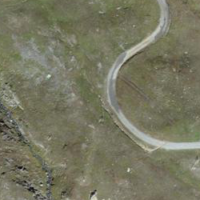
EUNIS habitat code: 26
Species observed at this site:
Vanessa cardui